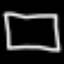
Label: square